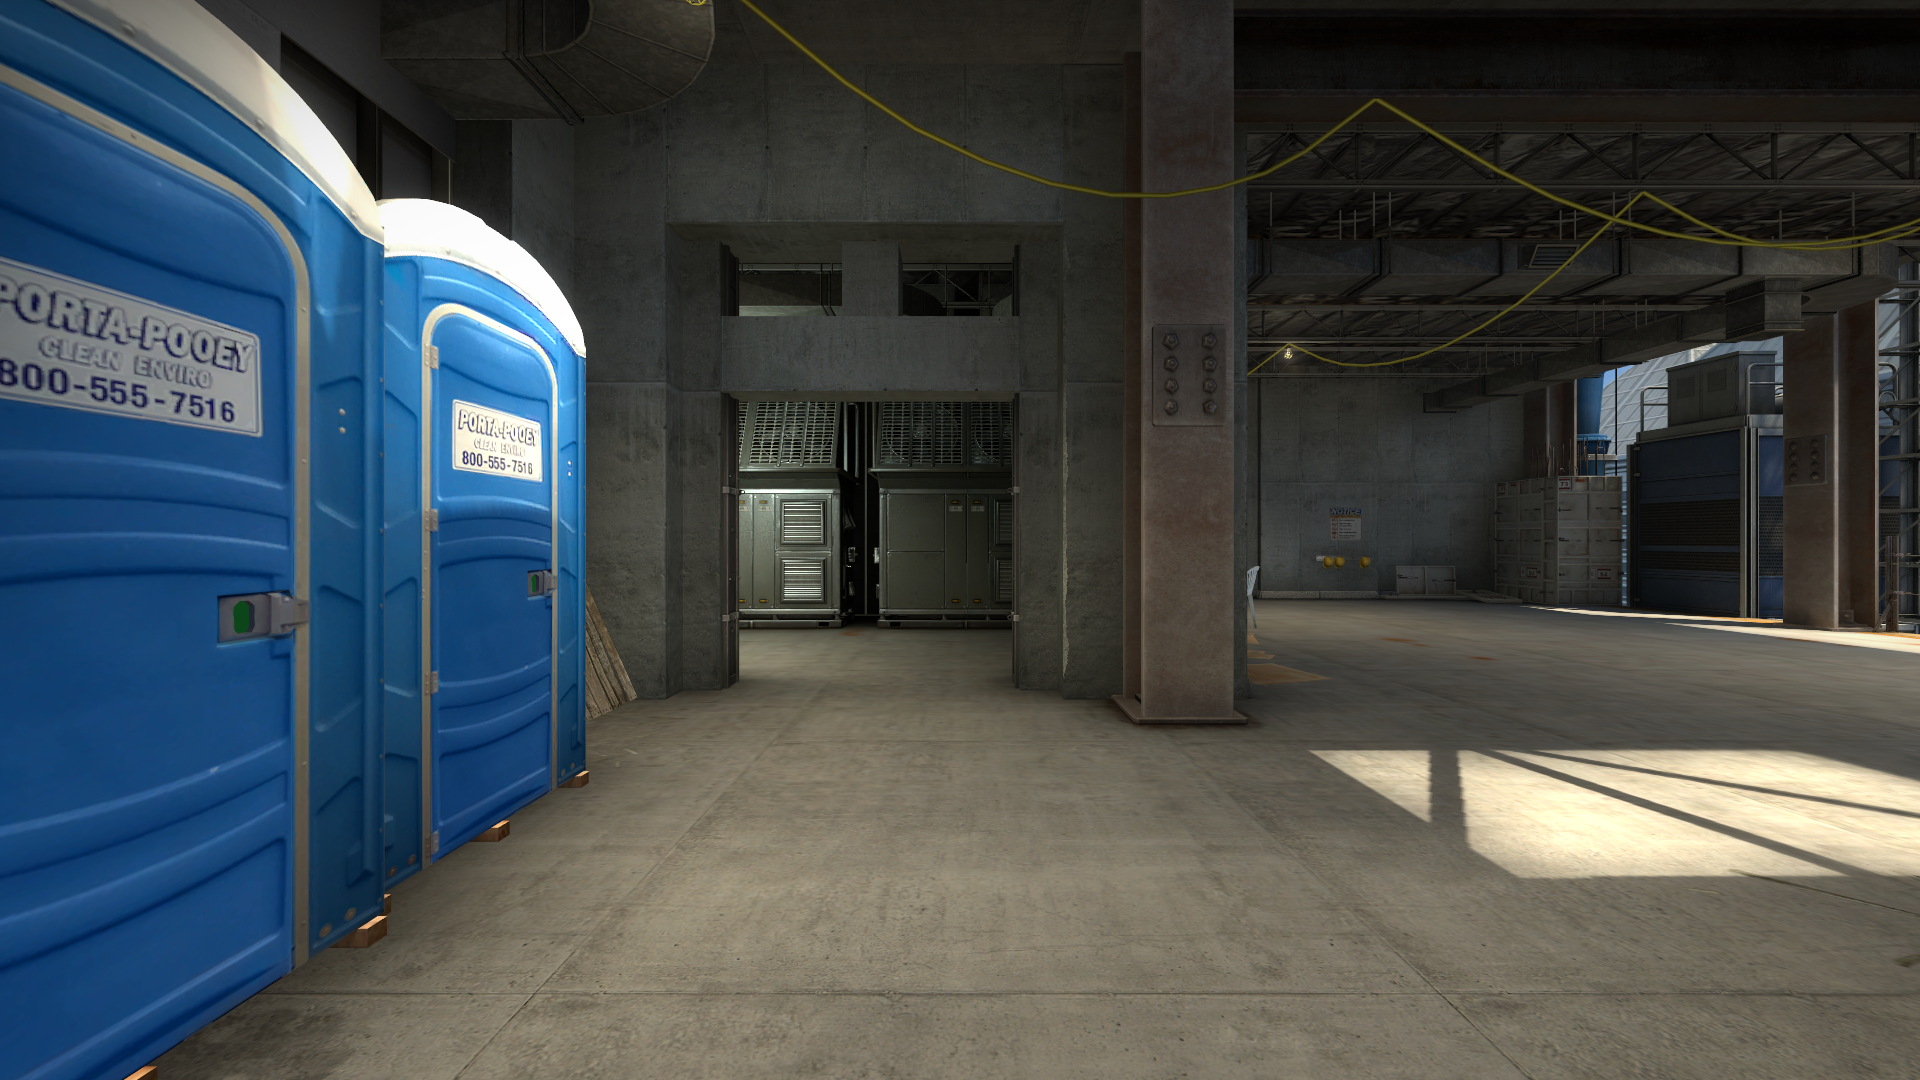
Map: de_vertigo